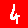
Digit: 4